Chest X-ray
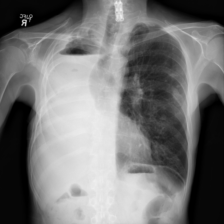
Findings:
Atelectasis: negative
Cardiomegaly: negative
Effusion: negative
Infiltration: negative
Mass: negative
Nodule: positive
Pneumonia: negative
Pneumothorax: negative
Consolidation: negative
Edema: negative
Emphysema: negative
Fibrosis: negative
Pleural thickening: negative
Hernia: negative